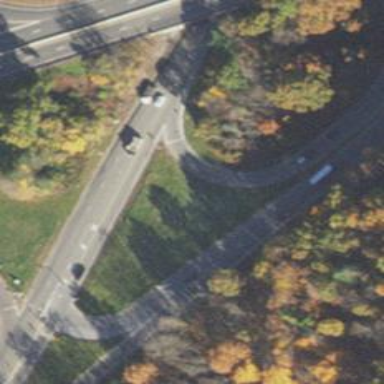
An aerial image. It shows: Trunk link highway.